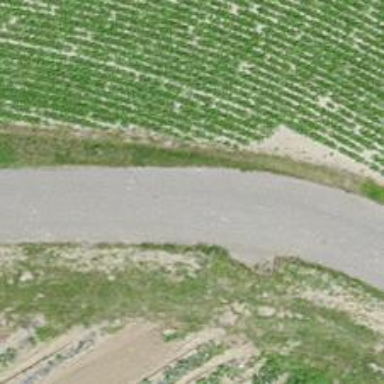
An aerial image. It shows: Paved track with Grade 1 surface.